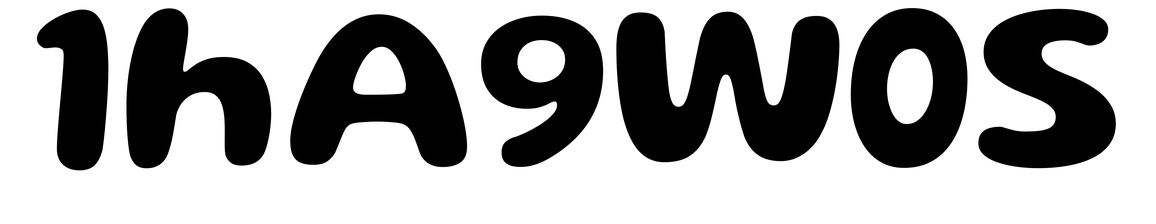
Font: Gluten_SemiBold